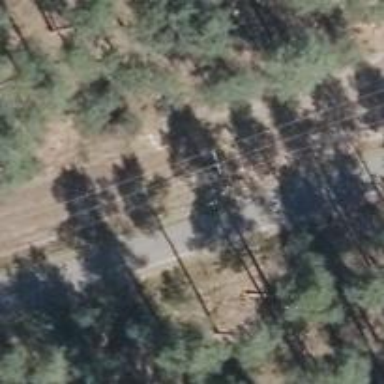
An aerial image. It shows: Power pole.